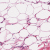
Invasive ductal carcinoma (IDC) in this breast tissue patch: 0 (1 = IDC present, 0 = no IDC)